Field crop: maize
Growth stage: 1
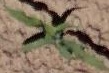
Species: maize